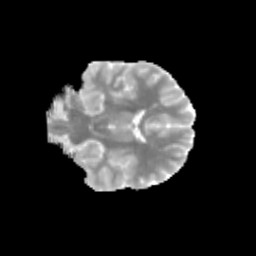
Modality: MD
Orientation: coronal
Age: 11
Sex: male
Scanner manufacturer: siemens
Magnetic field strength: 3 T
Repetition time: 3.8 s
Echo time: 0.07 s